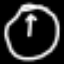
Label: clock